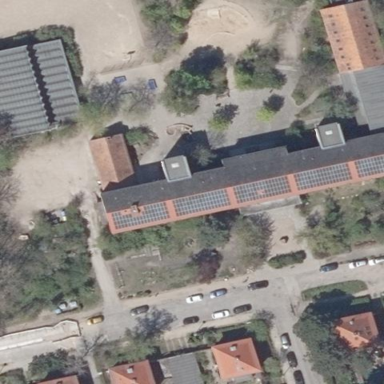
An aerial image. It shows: School building.